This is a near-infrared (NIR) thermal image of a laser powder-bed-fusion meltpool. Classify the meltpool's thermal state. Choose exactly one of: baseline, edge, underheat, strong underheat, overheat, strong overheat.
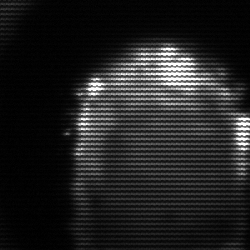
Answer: baseline